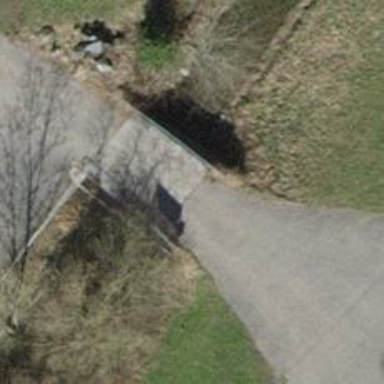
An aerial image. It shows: Concrete track on bridge with top-grade surface.